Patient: sex M, age 47
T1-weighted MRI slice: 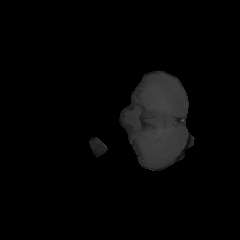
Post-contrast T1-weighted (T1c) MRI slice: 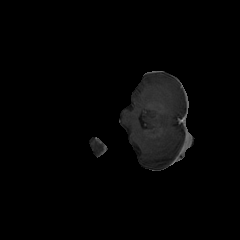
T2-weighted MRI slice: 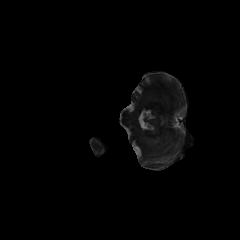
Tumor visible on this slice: no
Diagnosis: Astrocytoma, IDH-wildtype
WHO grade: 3